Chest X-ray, AP view. Patient: 55 years old, sex M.
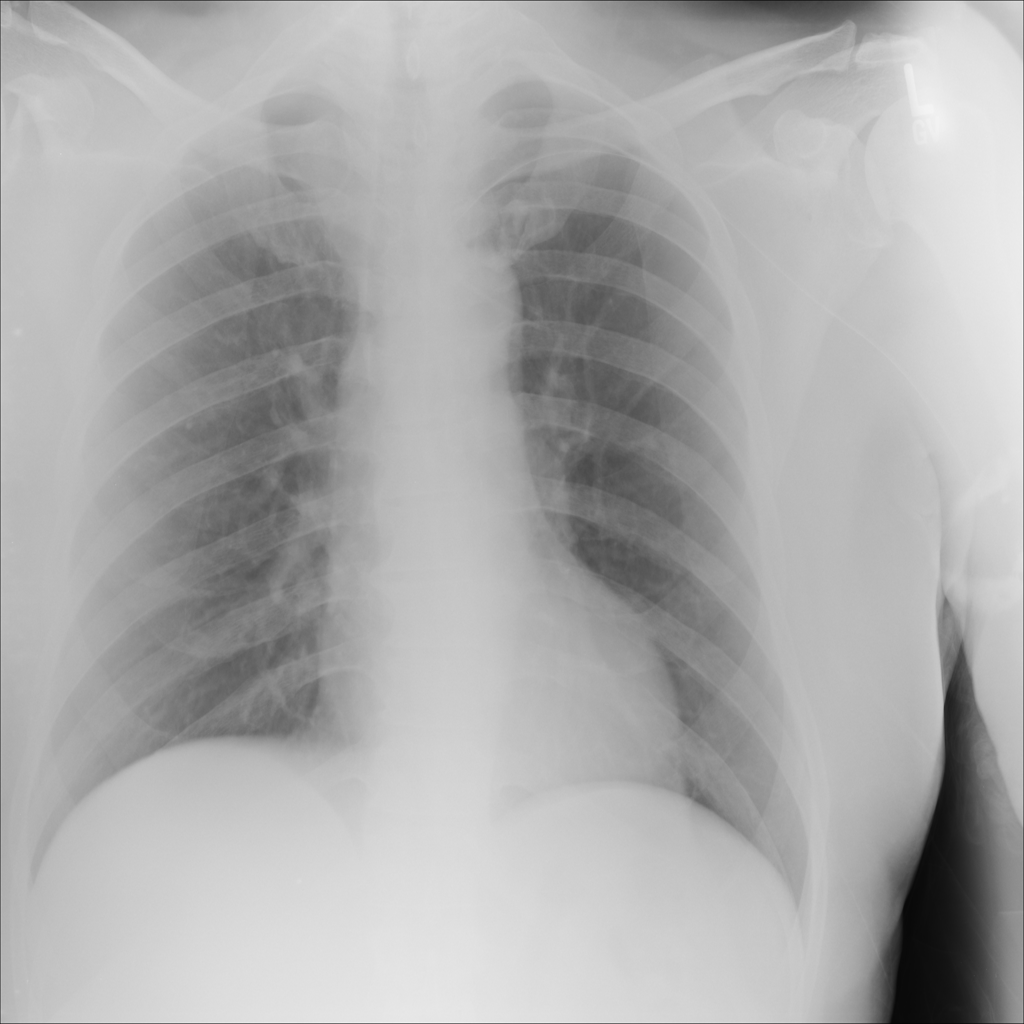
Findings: No Finding